Field crop: tomato
Growth stage: 1
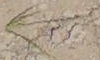
Species: cyperus